Here is the continuous-wavelet rendering of a rotor kit's vibration signal. Classify the rotor condition as one of: normal, misalignment, unbalance, looseness.
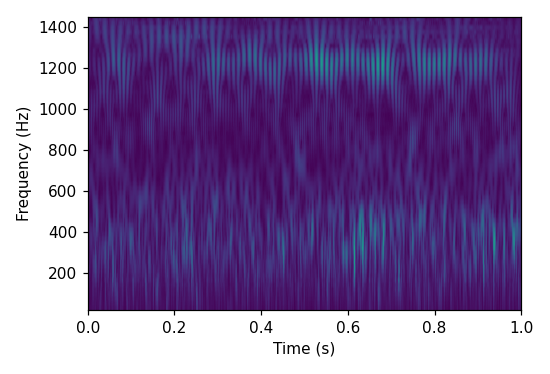
Answer: misalignment